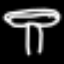
Label: mushroom